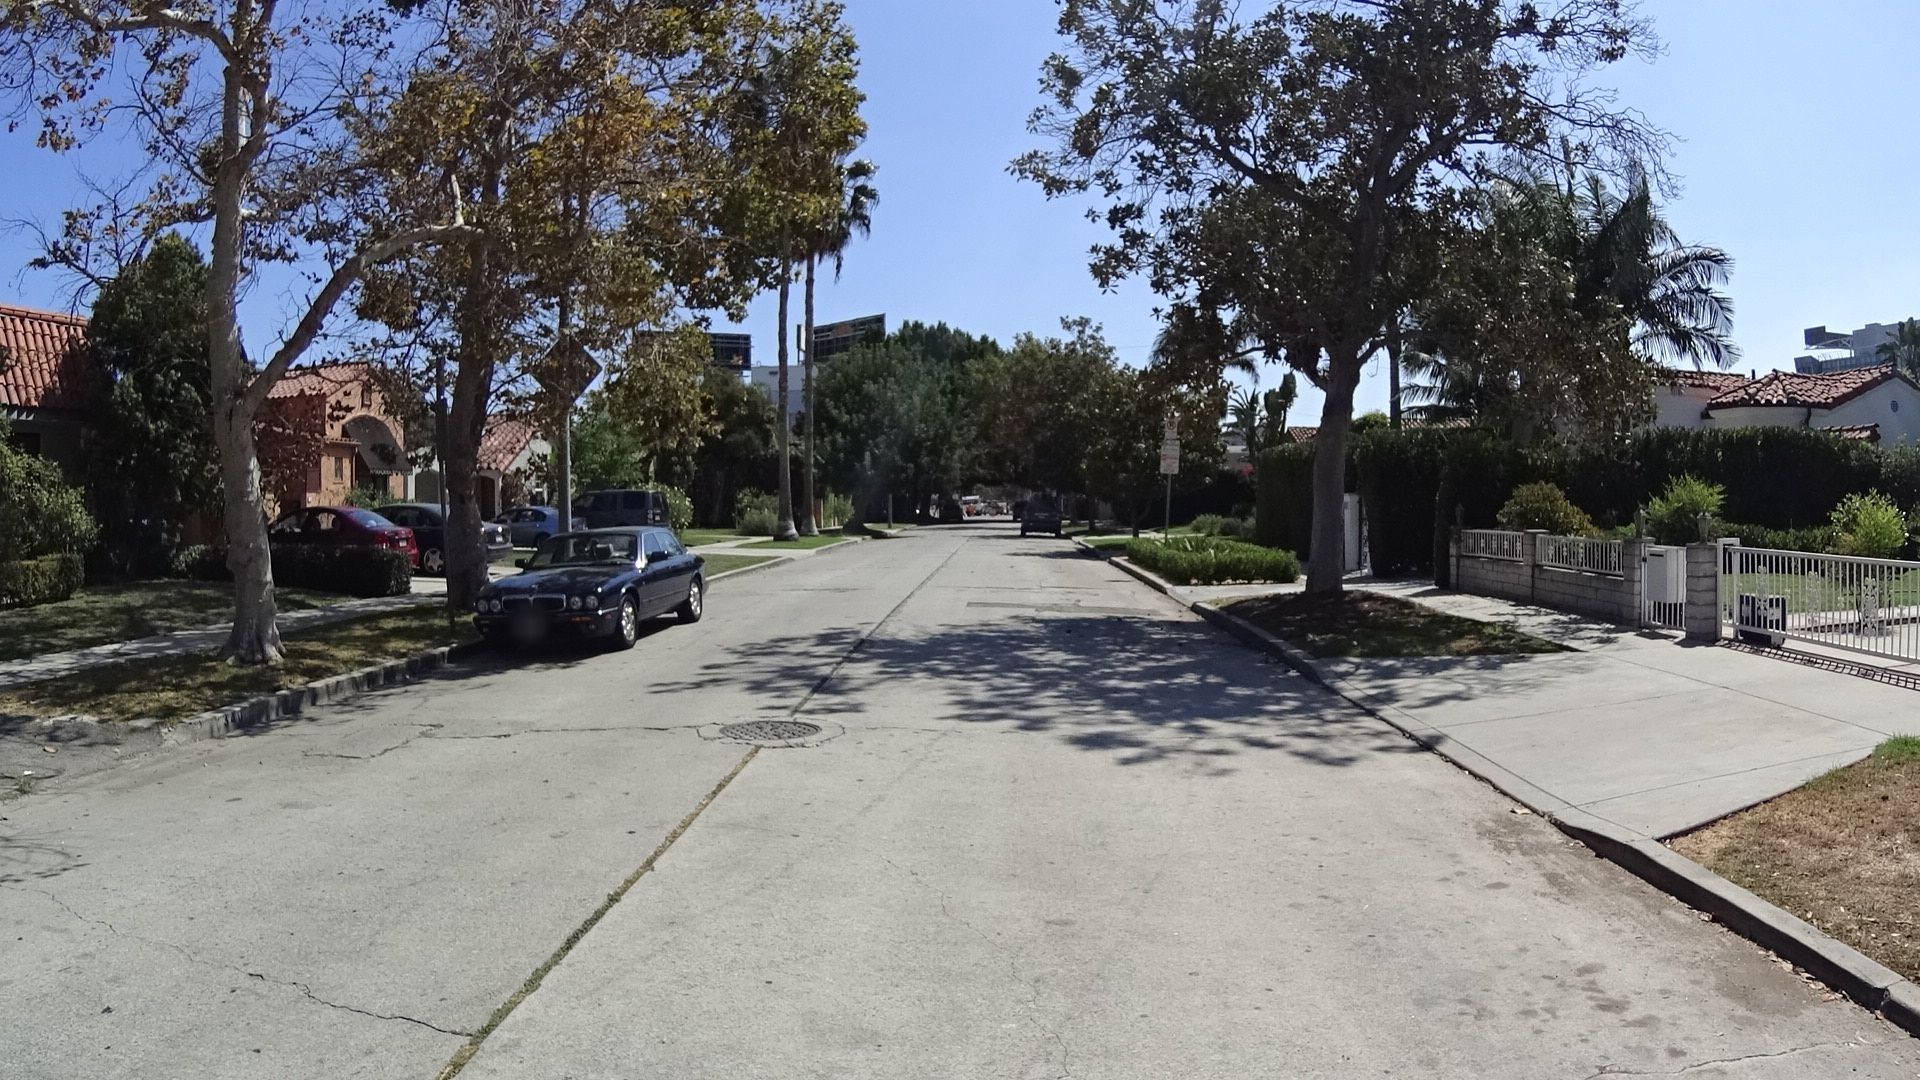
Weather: clear
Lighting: day
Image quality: good
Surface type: walking surface
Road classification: residential
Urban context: urban centre
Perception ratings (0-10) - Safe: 6.25, Lively: 6.29, Beautiful: 8.4, Boring: 4.69, Depressing: 1.28, Wealthy: 6.5